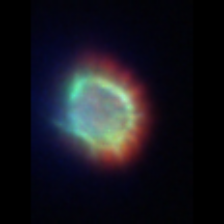
Taxon: Ciliates
Group: Other